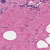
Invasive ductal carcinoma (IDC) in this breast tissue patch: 0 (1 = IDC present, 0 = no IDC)